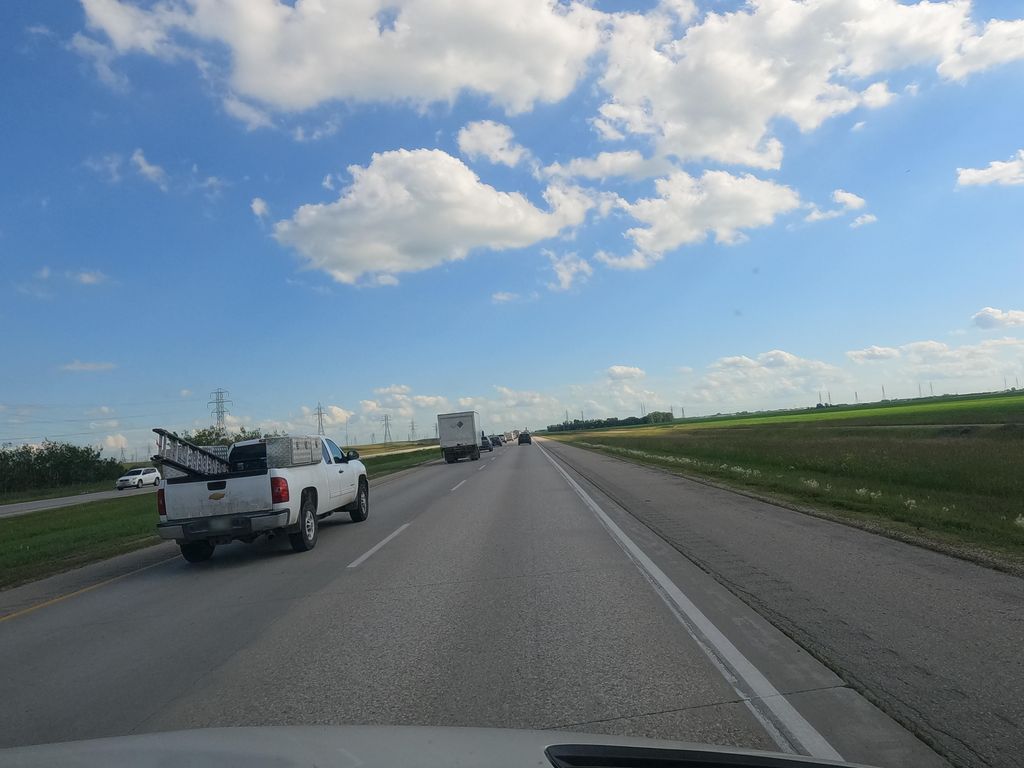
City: winnipeg